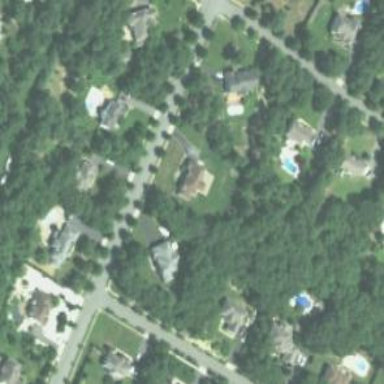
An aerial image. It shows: Neighborhood.